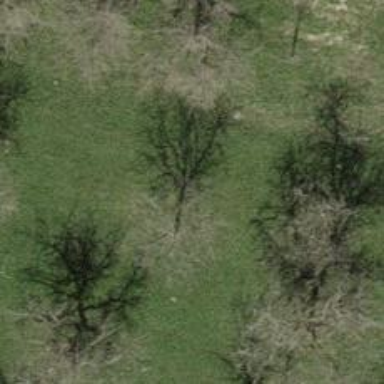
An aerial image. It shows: Beautiful tree in nature.